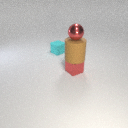
small red metal sphere above small red metal cube